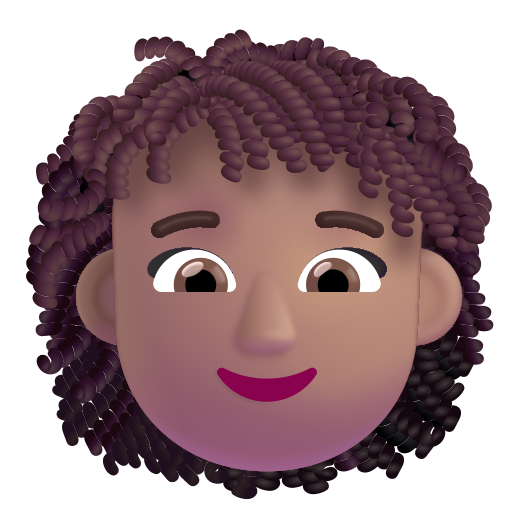
woman curly hair color